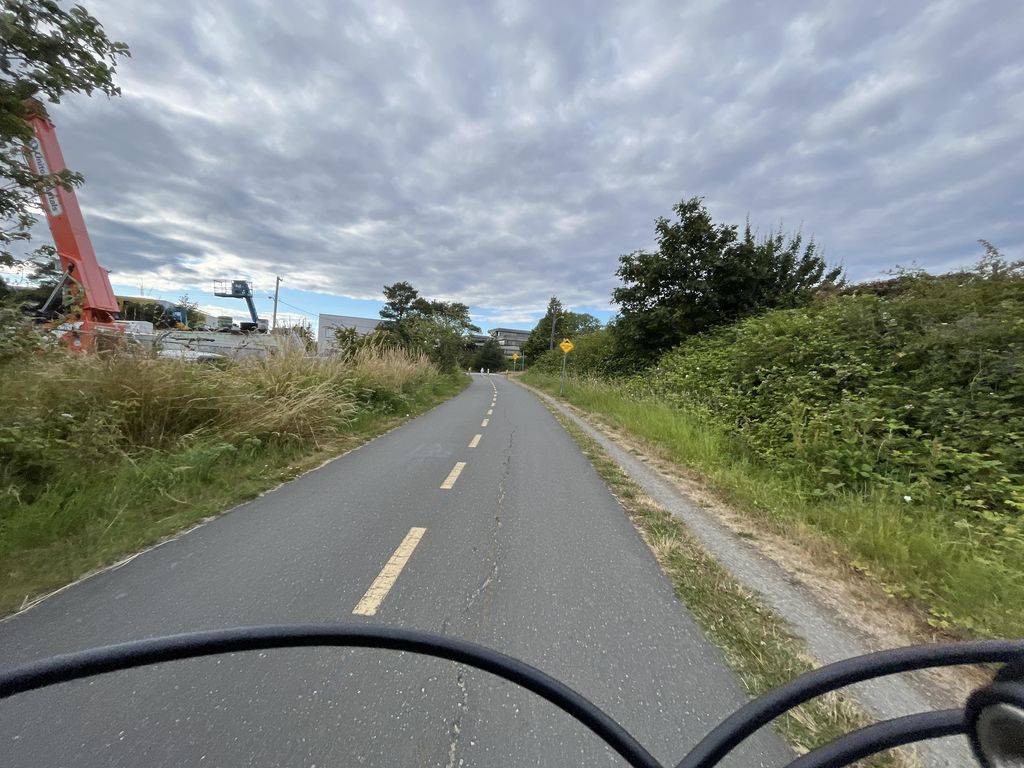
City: victoria